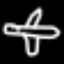
Label: airplane